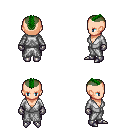
a pixel art fantasy rpg character, female body template, human, light skin, white robe, metal pants, green short mohawk hairstyle, metal gloves, metal boots, four views (front, back, left, right), 2x2 character sprite sheet, small pixel art, hard edges, no anti-aliasing